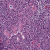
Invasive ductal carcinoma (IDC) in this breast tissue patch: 1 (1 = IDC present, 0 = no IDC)